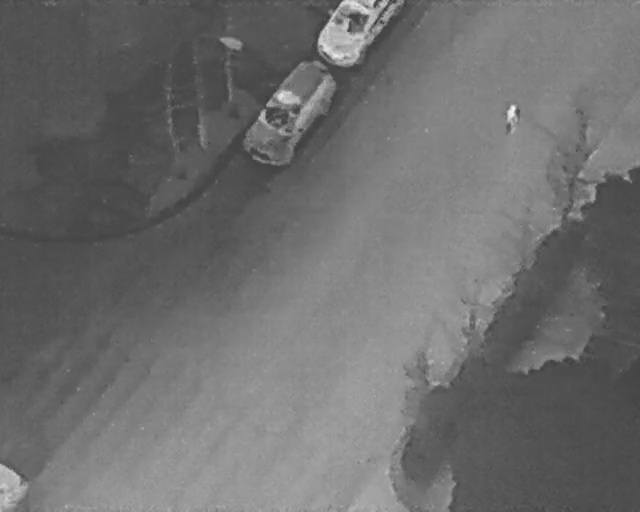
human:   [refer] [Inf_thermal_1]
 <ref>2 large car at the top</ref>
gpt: <box>[[36, 16, 54, 27, 31], [51, -1, 62, 15, 2]]</box>